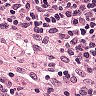
Metastatic tissue present: no